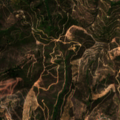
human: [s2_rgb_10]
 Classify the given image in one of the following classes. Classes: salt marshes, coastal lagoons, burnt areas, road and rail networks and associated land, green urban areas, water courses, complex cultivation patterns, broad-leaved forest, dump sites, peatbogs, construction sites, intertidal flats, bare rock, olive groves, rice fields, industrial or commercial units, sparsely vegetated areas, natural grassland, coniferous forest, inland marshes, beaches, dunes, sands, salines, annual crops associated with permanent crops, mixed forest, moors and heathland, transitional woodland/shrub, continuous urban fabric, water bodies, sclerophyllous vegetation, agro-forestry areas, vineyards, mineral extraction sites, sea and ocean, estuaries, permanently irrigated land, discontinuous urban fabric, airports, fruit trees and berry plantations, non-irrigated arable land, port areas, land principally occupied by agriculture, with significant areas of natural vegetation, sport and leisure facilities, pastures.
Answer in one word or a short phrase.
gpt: broad-leaved forest, sclerophyllous vegetation, transitional woodland/shrub